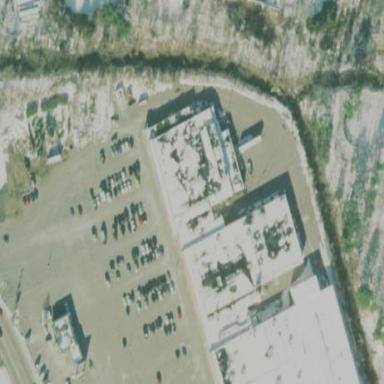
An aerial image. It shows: Cinema building.